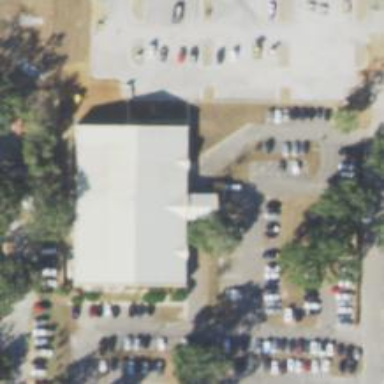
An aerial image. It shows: Parking space is available.